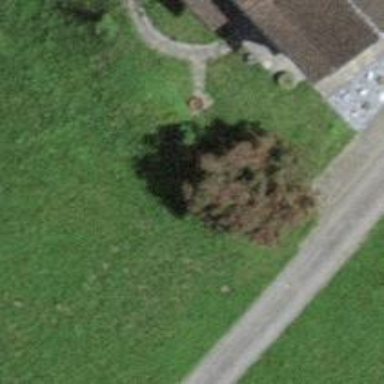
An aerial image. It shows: Broadleaved tree with lush foliage.